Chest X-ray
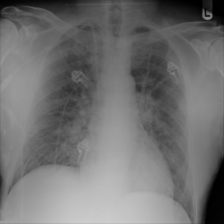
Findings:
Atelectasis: negative
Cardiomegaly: negative
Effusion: negative
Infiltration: positive
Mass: negative
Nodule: negative
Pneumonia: negative
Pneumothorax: negative
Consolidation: negative
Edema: negative
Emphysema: negative
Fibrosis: negative
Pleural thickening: negative
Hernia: negative